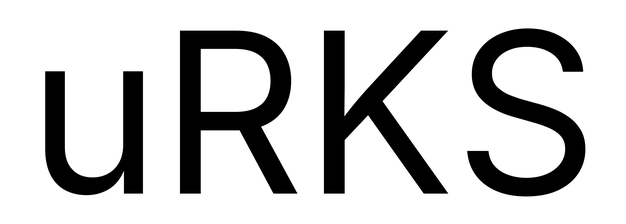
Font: Inter_Regular